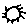
Label: sun